Question: This chart has been linked a number of times on blogs that I follow and I feel like a rube not getting it. So, going out on a limb here and asking this community. Please explain this grid from the blog post <URL>.

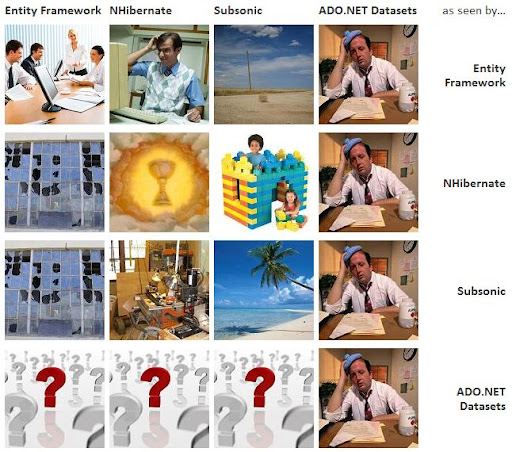
Answer: Here's what the picture means:
- - - -
- - - -
- - - -
- - - -
So basically:
- - - -